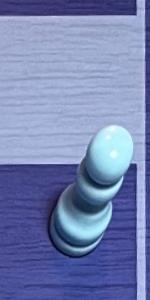
Label: Pawn_White